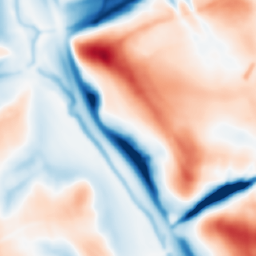
Category: multiscale
Decomposition family: dog
Decomposition parameters: sigma_low: 2
sigma_high: 20
Upsampling method: area
Upsampling parameters: scale: 2
Upsampling scale: 2